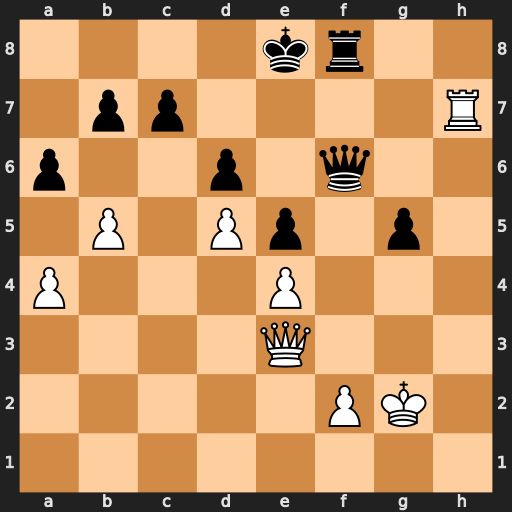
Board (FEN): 4kr2/1pp4R/p2p1q2/1P1Pp1p1/P3P3/4Q3/5PK1/8
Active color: w
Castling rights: -
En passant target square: -
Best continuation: Rxc7 axb5 a5 Rf7 Rc8+